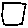
Label: square